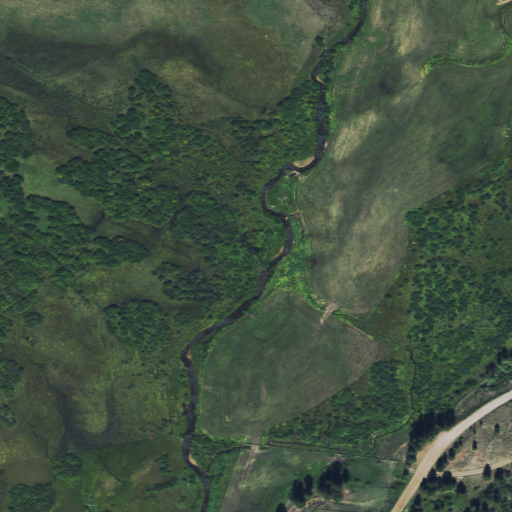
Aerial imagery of valley in Montana named Alder Gulch containing woody wetlands, pasture, herbaceous wetlands, shrub, evergreen forest, open development, and grassland